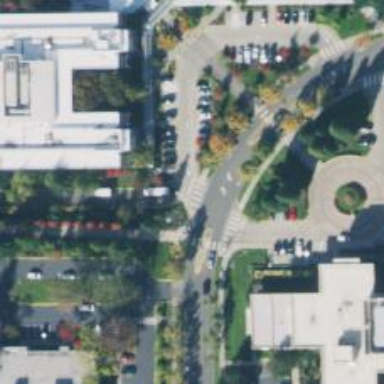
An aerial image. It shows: Marked footway crossing with zebra stripes.